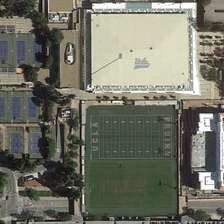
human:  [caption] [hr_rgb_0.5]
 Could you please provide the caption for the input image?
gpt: eight tennis courts and a football field is in a school with several buildings and green trees .

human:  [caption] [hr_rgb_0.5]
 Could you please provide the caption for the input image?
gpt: eight tennis courts and a football field is in a school with several buildings and green trees .

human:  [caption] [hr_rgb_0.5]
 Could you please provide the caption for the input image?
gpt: eight tennis courts and a football field is in a school with several buildings and green trees .

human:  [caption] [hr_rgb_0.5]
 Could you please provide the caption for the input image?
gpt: eight tennis courts and a football field is in a school with several buildings and green trees .

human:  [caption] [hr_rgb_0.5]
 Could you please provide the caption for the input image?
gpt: eight tennis courts and a football field is in a school with several buildings and green trees .